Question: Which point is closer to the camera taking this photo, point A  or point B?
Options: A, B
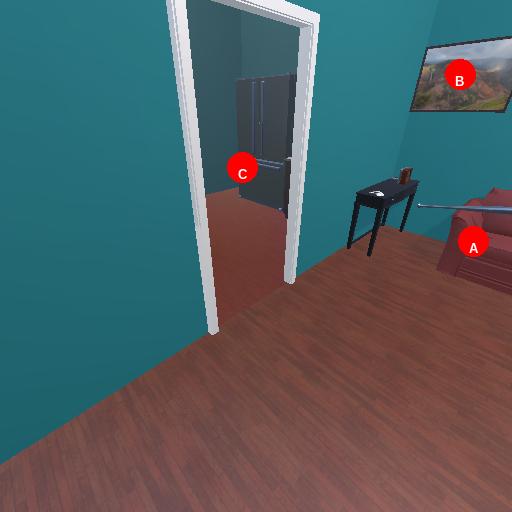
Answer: A